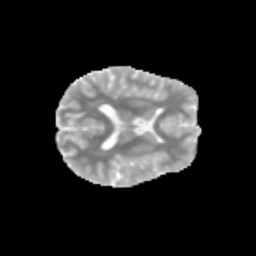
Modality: MD
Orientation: axial
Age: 11
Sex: female
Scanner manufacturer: siemens
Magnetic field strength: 3 T
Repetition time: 3.8 s
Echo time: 0.07 s